Question: I'm looking for a way to animate the drawing of a circle. I have been able to create the circle, but it draws it all together.
Here is my 'CircleView' class:
'''
import UIKit
class CircleView: UIView {
override init(frame: CGRect) {
super.init(frame: frame)
self.backgroundColor = UIColor.clearColor()
}
required init(coder aDecoder: NSCoder) {
fatalError("init(coder:) has not been implemented")
}
override func drawRect(rect: CGRect) {
// Get the Graphics Context
var context = UIGraphicsGetCurrentContext();
// Set the circle outerline-width
CGContextSetLineWidth(context, 5.0);
// Set the circle outerline-colour
UIColor.redColor().set()
// Create Circle
CGContextAddArc(context, (frame.size.width)/2, frame.size.height/2, (frame.size.width - 10)/2, 0.0, CGFloat(M_PI * 2.0), 1)
// Draw
CGContextStrokePath(context);
}
}
'''
And here is how I add it to the view hierarchy in my view controller:
'''
func addCircleView() {
let diceRoll = CGFloat(Int(arc4random_uniform(7))*50)
var circleWidth = CGFloat(200)
var circleHeight = circleWidth
// Create a new CircleView
var circleView = CircleView(frame: CGRectMake(diceRoll, 0, circleWidth, circleHeight))
view.addSubview(circleView)
}
'''
Is there a way to animate the drawing of the circle over 1 second?
Example, part way through the animation it would look something like the blue line in this image:

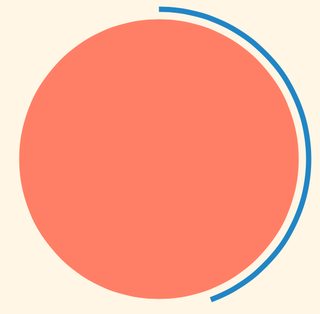
Answer: The easiest way to do this is to use the power of core animation to do most of the work for you. To do that, we'll have to move your circle drawing code from your 'drawRect' function to a <URL> property from '0.0' to '1.0'. 'strokeEnd' is a big part of the magic here; from the docs:
> Combined with the strokeStart property, this property defines the
subregion of the path to stroke. The value in this property indicates
the relative point along the path at which to finish stroking while
the strokeStart property defines the starting point. A value of 0.0
represents the beginning of the path while a value of 1.0 represents
the end of the path. Values in between are interpreted linearly along
the path length.
If we set 'strokeEnd' to '0.0', it won't draw anything. If we set it to '1.0', it'll draw a full circle. If we set it to '0.5', it'll draw a half circle. etc.
So, to start, lets create a 'CAShapeLayer' in your 'CircleView''s 'init' function and add that layer to the view's 'sublayers' (also be sure to remove the 'drawRect' function since the layer will be drawing the circle now):
'''
let circleLayer: CAShapeLayer!
override init(frame: CGRect) {
super.init(frame: frame)
self.backgroundColor = UIColor.clearColor()
// Use UIBezierPath as an easy way to create the CGPath for the layer.
// The path should be the entire circle.
let circlePath = UIBezierPath(arcCenter: CGPoint(x: frame.size.width / 2.0, y: frame.size.height / 2.0), radius: (frame.size.width - 10)/2, startAngle: 0.0, endAngle: CGFloat(Double.pi * 2.0), clockwise: true)
// Setup the CAShapeLayer with the path, colors, and line width
circleLayer = CAShapeLayer()
circleLayer.path = circlePath.CGPath
circleLayer.fillColor = UIColor.clearColor().CGColor
circleLayer.strokeColor = UIColor.redColor().CGColor
circleLayer.lineWidth = 5.0;
// Don't draw the circle initially
circleLayer.strokeEnd = 0.0
// Add the circleLayer to the view's layer's sublayers
layer.addSublayer(circleLayer)
}
'''
'circleLayer.strokeEnd = 0.0'
Now, lets add a function that we can call to trigger the circle animation:
'''
func animateCircle(duration: NSTimeInterval) {
// We want to animate the strokeEnd property of the circleLayer
let animation = CABasicAnimation(keyPath: #keyPath(CAShapeLayer.strokeEnd))
// Set the animation duration appropriately
animation.duration = duration
// Animate from 0 (no circle) to 1 (full circle)
animation.fromValue = 0
animation.toValue = 1
// Do a linear animation (i.e. the speed of the animation stays the same)
animation.timingFunction = CAMediaTimingFunction(name: CAMediaTimingFunctionName.linear)
// Set the circleLayer's strokeEnd property to 1.0 now so that it's the
// right value when the animation ends.
circleLayer.strokeEnd = 1.0
// Do the actual animation
circleLayer.add(animation, forKey: "animateCircle")
}
'''
Then, all we need to do is change your 'addCircleView' function so that it triggers the animation when you add the 'CircleView' to its 'superview':
'''
func addCircleView() {
let diceRoll = CGFloat(Int(arc4random_uniform(7))*50)
var circleWidth = CGFloat(200)
var circleHeight = circleWidth
// Create a new CircleView
var circleView = CircleView(frame: CGRectMake(diceRoll, 0, circleWidth, circleHeight))
view.addSubview(circleView)
// Animate the drawing of the circle over the course of 1 second
circleView.animateCircle(1.0)
}
'''
All that put together should look something like this: